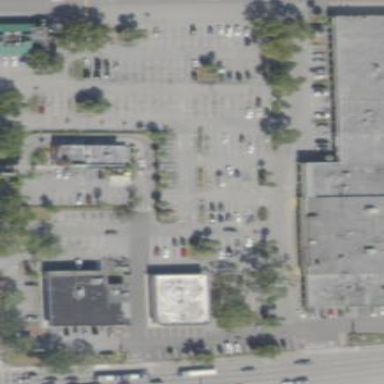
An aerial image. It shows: Retail area.